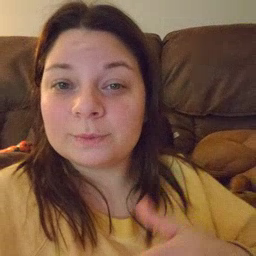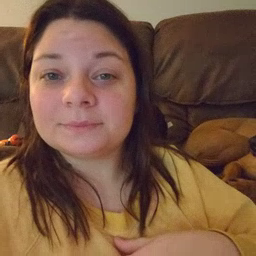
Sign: bedroom